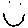
Label: smiley face